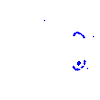
Particle: proton